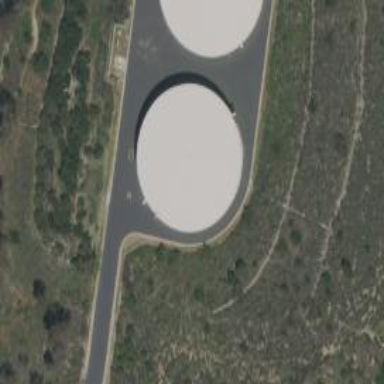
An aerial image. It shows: Storage tank designed to hold water.